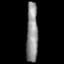
Tissue: prostate
Cell type: T cells
Senescence score: 0.2324
Nuclear area (px): 691
Mean DAPI intensity: 138.713